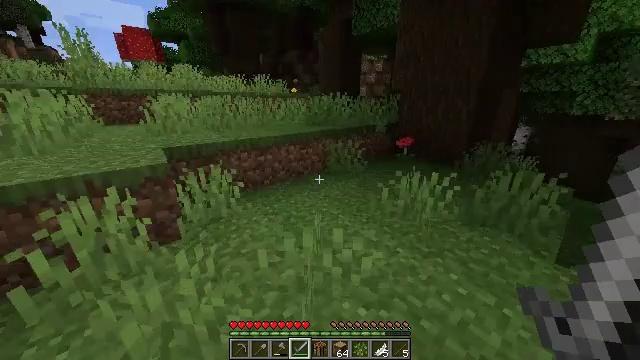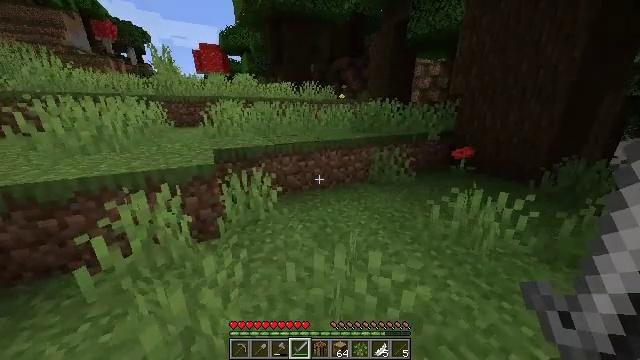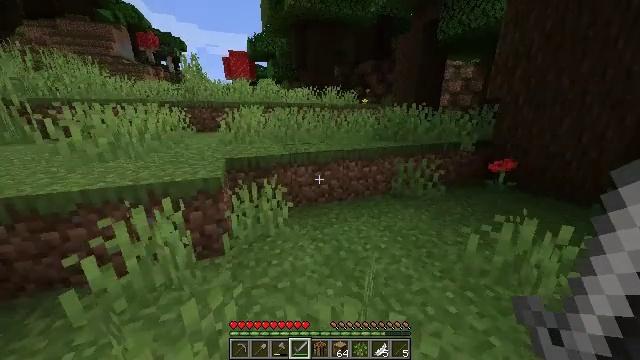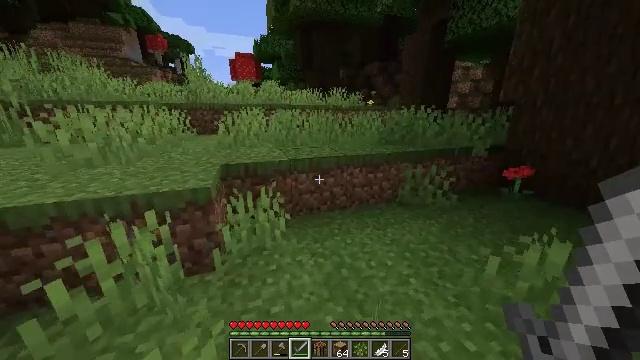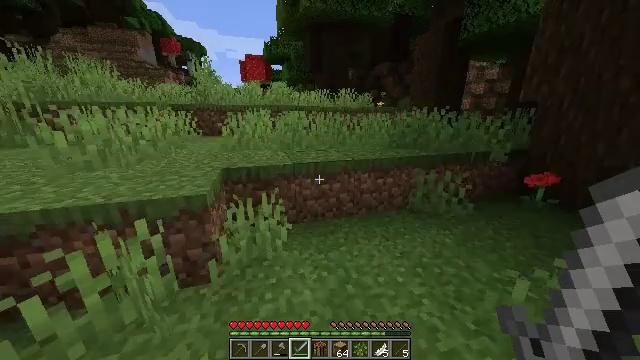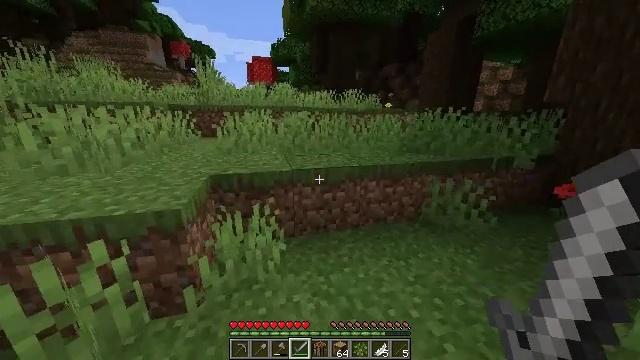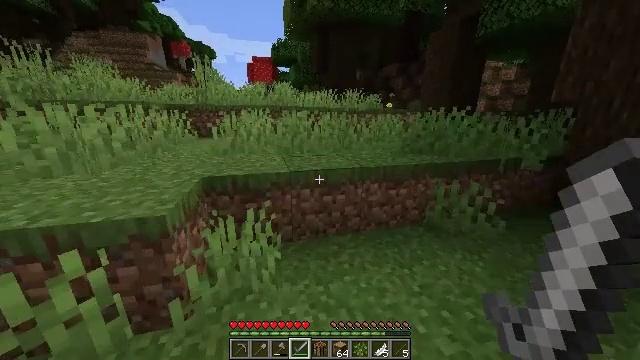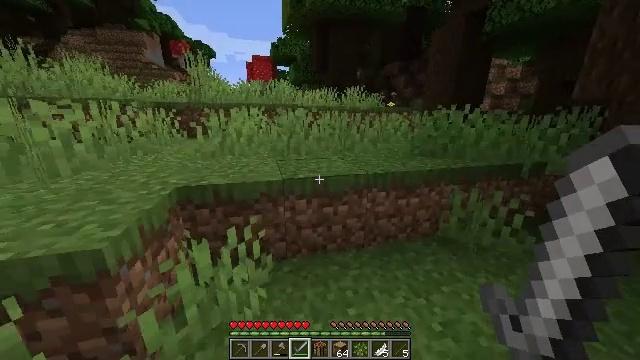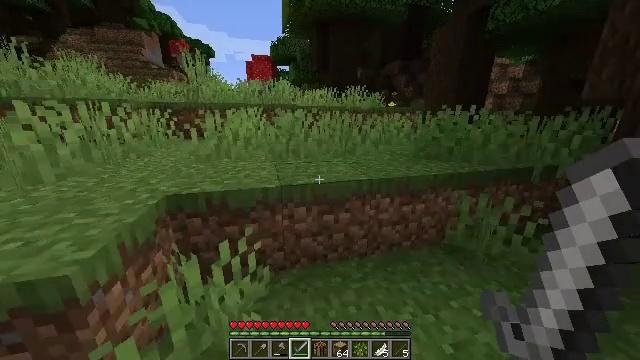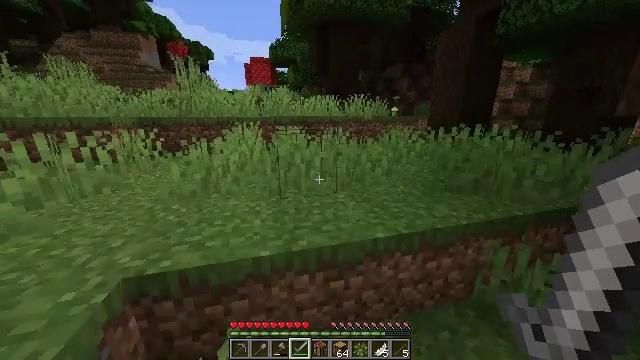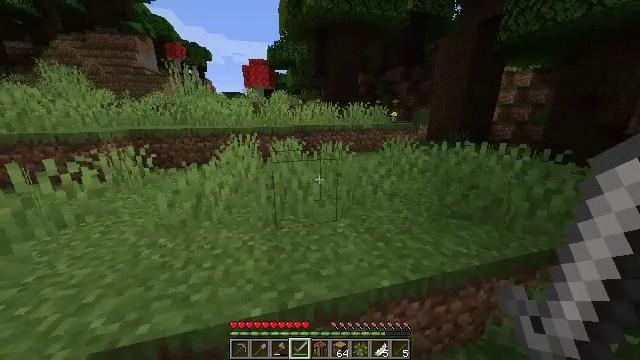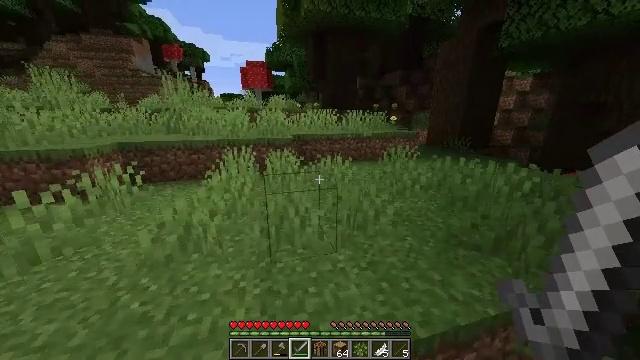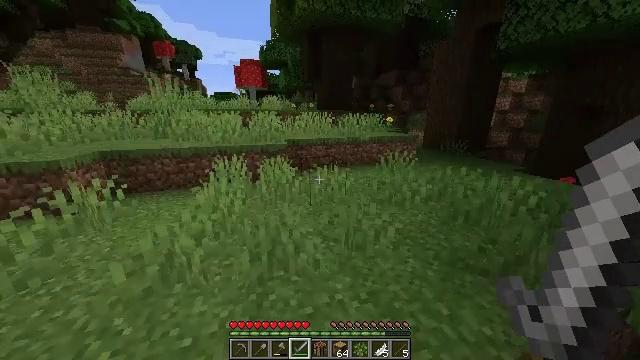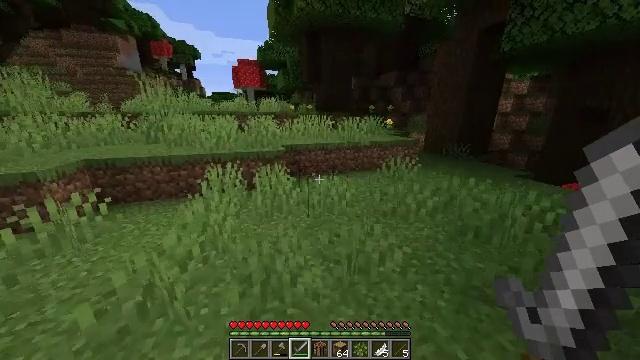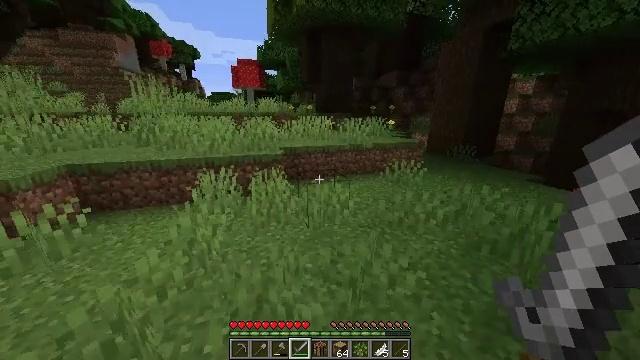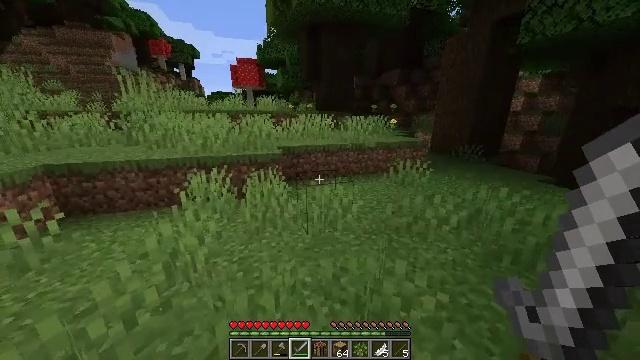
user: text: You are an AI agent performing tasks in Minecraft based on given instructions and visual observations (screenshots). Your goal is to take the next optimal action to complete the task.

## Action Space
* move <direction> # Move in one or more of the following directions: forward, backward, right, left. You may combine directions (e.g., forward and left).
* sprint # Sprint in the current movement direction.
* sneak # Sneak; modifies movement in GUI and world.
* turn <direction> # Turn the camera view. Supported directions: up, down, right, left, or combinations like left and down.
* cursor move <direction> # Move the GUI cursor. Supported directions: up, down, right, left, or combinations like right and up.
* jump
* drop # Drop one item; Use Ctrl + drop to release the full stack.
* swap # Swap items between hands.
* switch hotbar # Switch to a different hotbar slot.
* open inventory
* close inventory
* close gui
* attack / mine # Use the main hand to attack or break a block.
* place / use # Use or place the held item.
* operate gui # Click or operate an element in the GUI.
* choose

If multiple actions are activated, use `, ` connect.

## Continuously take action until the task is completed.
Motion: motion action
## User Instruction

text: Collect the mushroom stem from giant mushrooms.
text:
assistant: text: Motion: move forward, turn left and up
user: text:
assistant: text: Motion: move forward, sprint, turn left and up
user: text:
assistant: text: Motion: move forward, sprint, turn left
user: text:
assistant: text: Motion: move forward, sprint, turn left
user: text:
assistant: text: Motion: move forward, sprint, turn left
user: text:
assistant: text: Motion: move forward, sprint
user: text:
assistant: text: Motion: move forward, sprint
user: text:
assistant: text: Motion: move forward, sprint
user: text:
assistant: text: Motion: move forward, sprint, jump
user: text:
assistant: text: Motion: move forward, sprint, jump
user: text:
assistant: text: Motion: move forward, sprint, jump
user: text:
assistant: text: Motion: move forward, sprint, turn right, jump
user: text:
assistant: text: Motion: move forward, sprint
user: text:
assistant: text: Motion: move forward, sprint
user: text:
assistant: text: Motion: move forward, sprint
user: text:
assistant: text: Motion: move forward, sprint
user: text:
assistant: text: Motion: move forward, sprint
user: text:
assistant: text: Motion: move forward, sprint
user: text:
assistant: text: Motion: move forward, sprint
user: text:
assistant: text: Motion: move forward, sprint, turn left
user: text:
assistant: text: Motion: move forward, sprint, turn left
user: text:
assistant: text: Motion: move forward, sprint, turn left
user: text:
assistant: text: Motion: move forward, sprint
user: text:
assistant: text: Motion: move forward, sprint, turn left
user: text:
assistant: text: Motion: move forward, sprint, turn left, jump
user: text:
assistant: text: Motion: move forward, sprint, turn left, jump
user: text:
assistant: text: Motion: move forward, sprint, turn left, jump
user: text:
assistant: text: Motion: move forward, sprint, jump
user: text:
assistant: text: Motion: move forward, sprint
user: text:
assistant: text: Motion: move forward, sprint